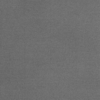
Label: dusty